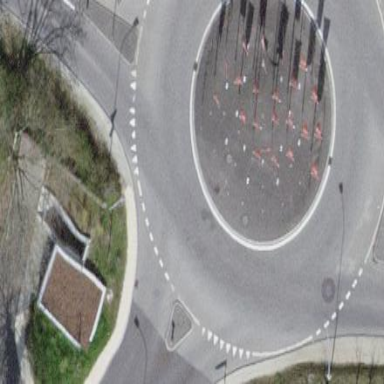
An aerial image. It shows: Secondary road with asphalt surface leading to roundabout.